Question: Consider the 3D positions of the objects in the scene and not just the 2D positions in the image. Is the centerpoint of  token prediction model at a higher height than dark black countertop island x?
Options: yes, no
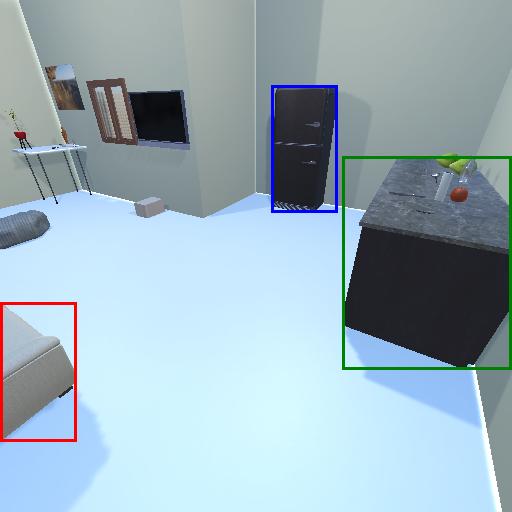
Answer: yes